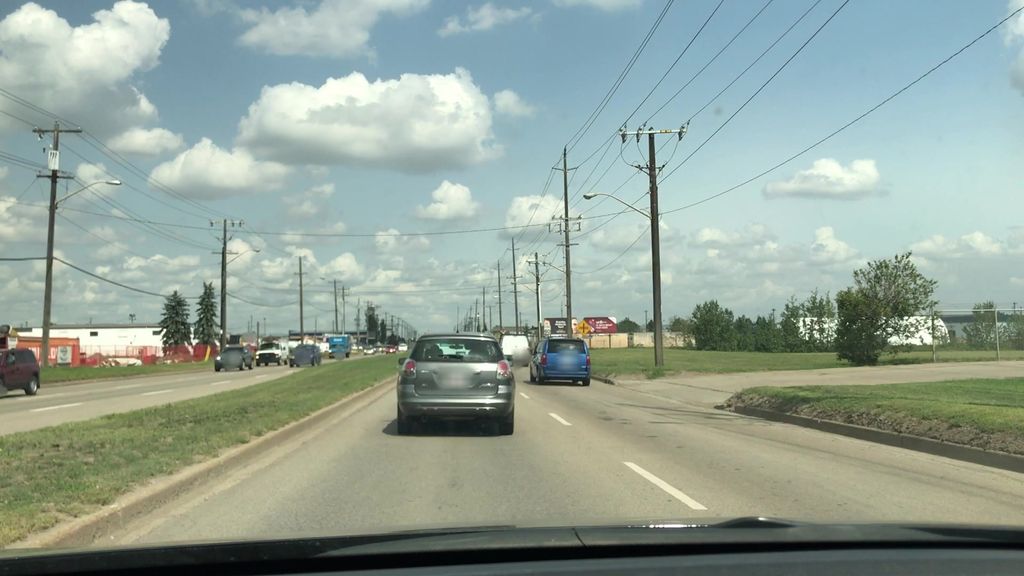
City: edmonton